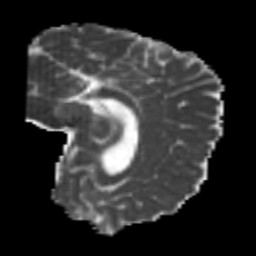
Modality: MD
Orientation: sagittal
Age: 24
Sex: male
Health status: healthy
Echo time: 0.074 s